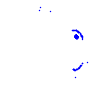
Particle: pion